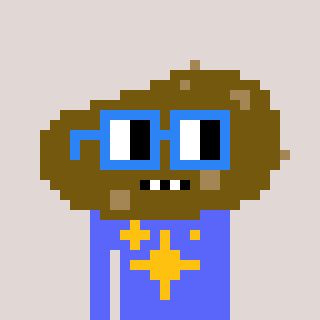
a pixel art character with square blue glasses, a potato-shaped head and a purple-colored body on a warm background